Question: I would like that my chart takes 100% of the view, I just want to see the chart. I would like to remove that blank. But I'm getting this result:

And this is my 'XMl' layout :
'''
<RelativeLayout xmlns:android="http://schemas.android.com/apk/res/android"
xmlns:tools="http://schemas.android.com/tools"
android:layout_width="match_parent"
android:layout_height="match_parent"
android:paddingBottom="@dimen/activity_vertical_margin"
android:paddingLeft="@dimen/activity_horizontal_margin"
android:paddingRight="@dimen/activity_horizontal_margin"
android:paddingTop="@dimen/activity_vertical_margin"
tools:context="com.example.debitdistance.WifiChartsRealTime$PlaceholderFragment" >
<LinearLayout
android:layout_width="wrap_content"
android:layout_height="wrap_content"
android:orientation="vertical"
android:id="@+id/chart" >
</LinearLayout>
</RelativeLayout>
'''
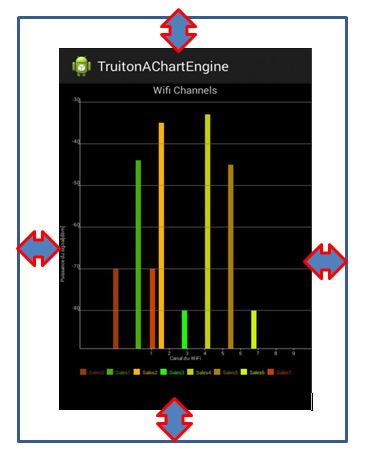
Answer: Remove the paddings from 'RelativeLayout':
'''
<RelativeLayout xmlns:android="http://schemas.android.com/apk/res/android"
xmlns:tools="http://schemas.android.com/tools"
android:layout_width="match_parent"
android:layout_height="match_parent"
tools:context="com.example.debitdistance.WifiChartsRealTime$PlaceholderFragment" >
...
</RelativeLayout>
'''
These are the reason of not 100% filling the screen.